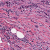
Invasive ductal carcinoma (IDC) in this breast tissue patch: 1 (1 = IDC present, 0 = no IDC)